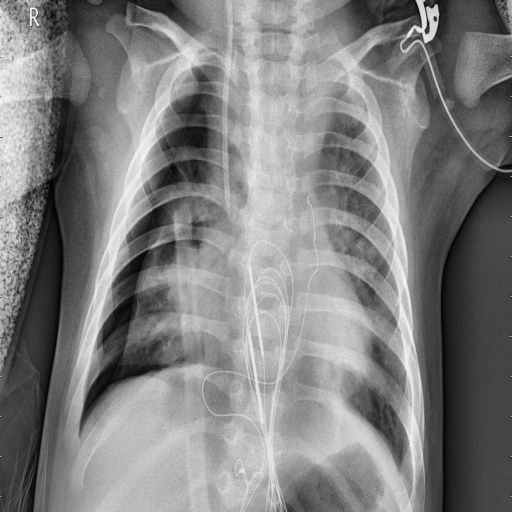
Finding: PNEUMONIA